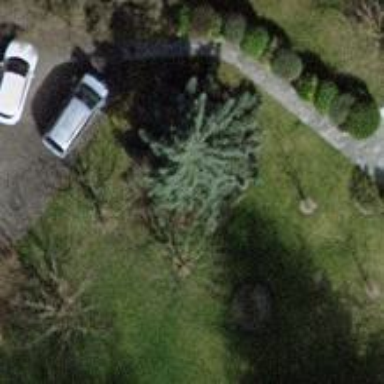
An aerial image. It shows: Evergreen needle-leaved tree.